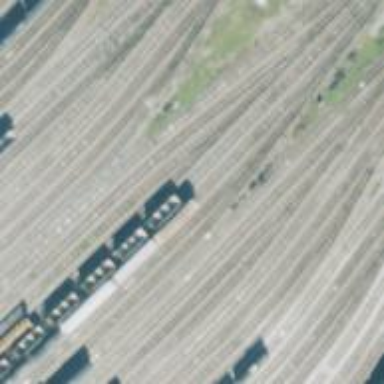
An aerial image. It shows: Railway yard used for servicing trains.